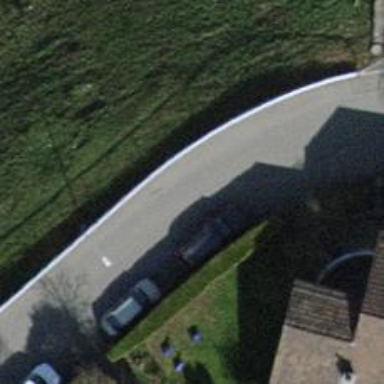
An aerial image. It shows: Residential road with asphalt surface.